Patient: sex M, age 60
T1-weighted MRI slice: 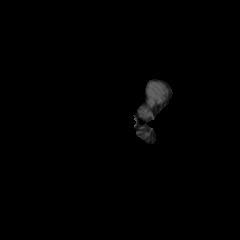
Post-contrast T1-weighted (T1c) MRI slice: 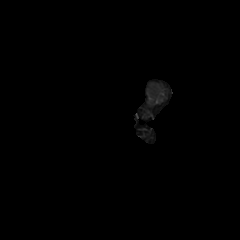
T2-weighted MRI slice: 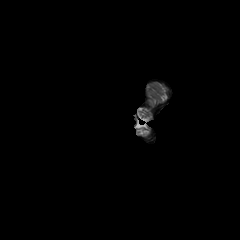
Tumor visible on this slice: no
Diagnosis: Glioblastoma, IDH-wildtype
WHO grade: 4